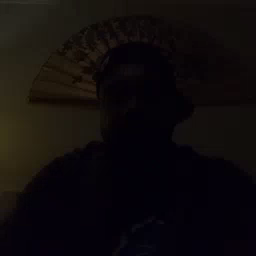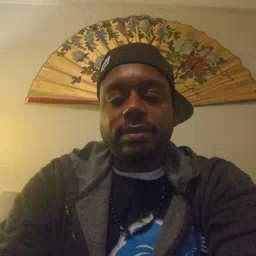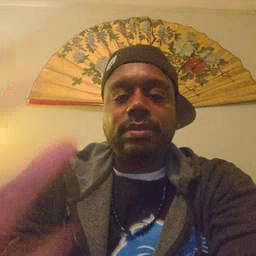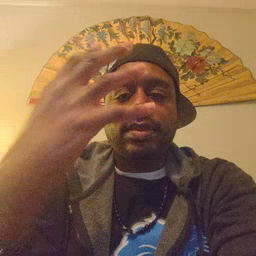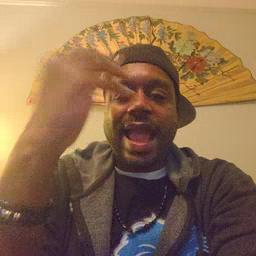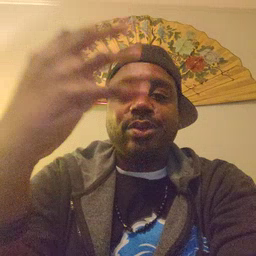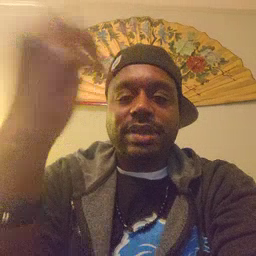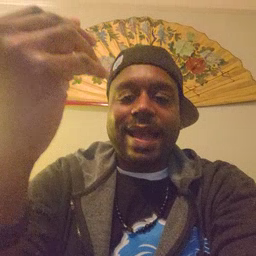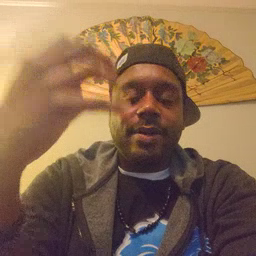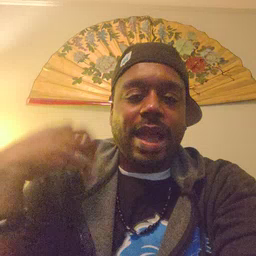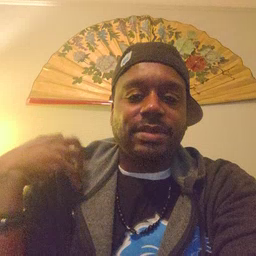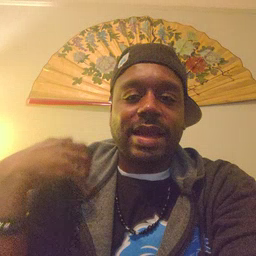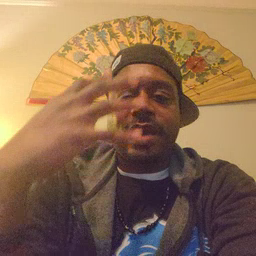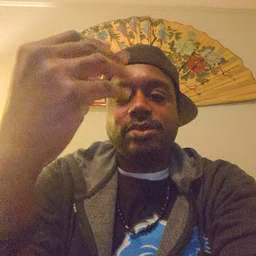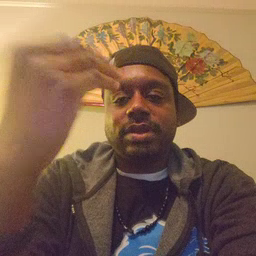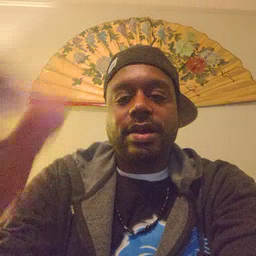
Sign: outside